Question: Has anybody else had an issue with the new Intellij HG4IDEA not working in Windows? Whenever I try to pull from a remote repository it just hangs, never asking for my ssh username/password.
My initial thought was that I should set my username/password in mercurial.ini somehow.
It just sits like this indefinably, if I try to cancel it it will not stop.
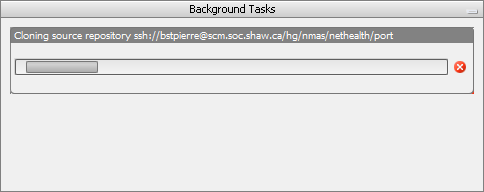
Answer: In order to get Intellij 10 to work with hg4idea I just changed my mercurial.ini file in my user directory of windows.
'''
# Generated by TortoiseHg setting dialog
[extensions]
hgext.convert=
[ui]
username = myusername
[trusted]
users = *
groups = *
[ui]
ssh="C:\Program Files\TortoiseHgin\TortoisePlink.exe"
'''
The key was to set ssh= to a client that supports prompting for passwords.